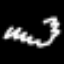
Label: squiggle